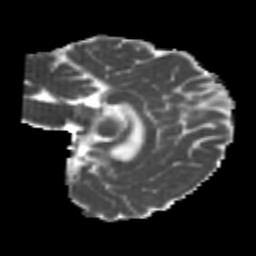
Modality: MD
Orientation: sagittal
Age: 26
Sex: female
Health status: healthy
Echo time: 0.074 s